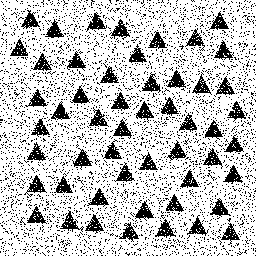
Squares: 0
Triangles: 52
Stars: 0
Total shapes: 52